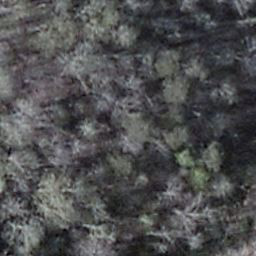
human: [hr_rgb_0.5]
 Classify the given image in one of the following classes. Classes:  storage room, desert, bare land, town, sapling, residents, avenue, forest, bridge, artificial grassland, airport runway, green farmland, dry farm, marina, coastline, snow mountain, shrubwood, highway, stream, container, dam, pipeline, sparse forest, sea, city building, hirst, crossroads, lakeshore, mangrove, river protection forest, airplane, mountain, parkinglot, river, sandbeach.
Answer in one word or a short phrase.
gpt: shrubwood